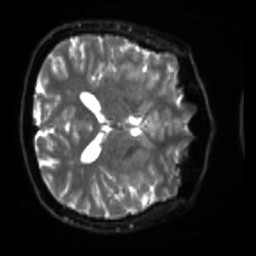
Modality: sbref
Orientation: axial
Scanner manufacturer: siemens
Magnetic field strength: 3 T
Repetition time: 4 s
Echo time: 0.0594 s